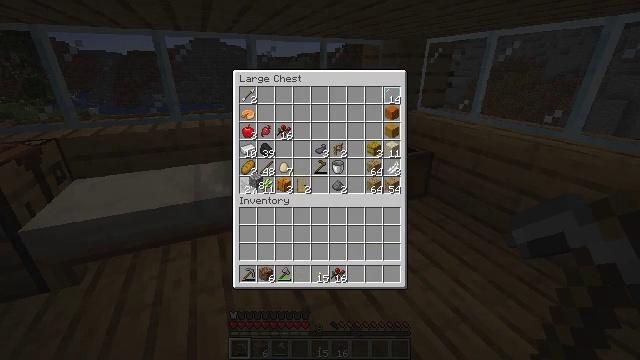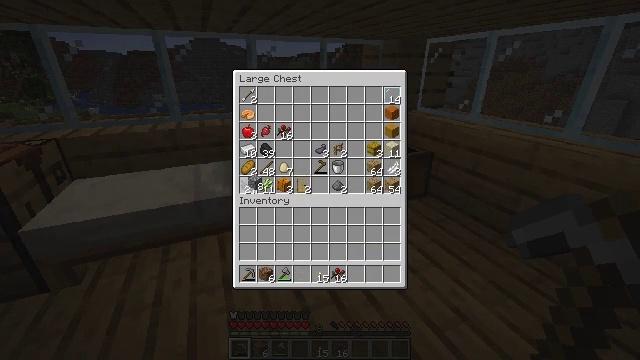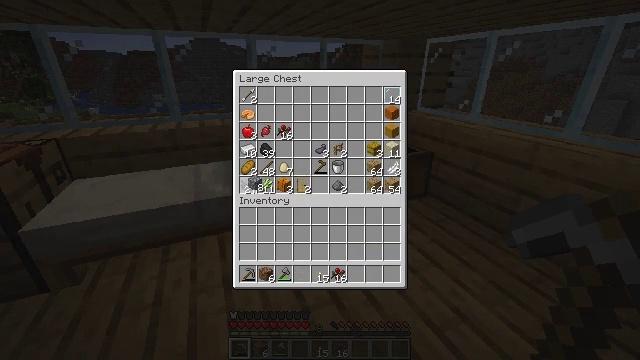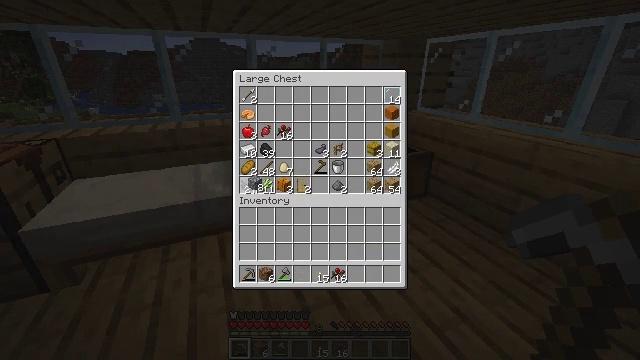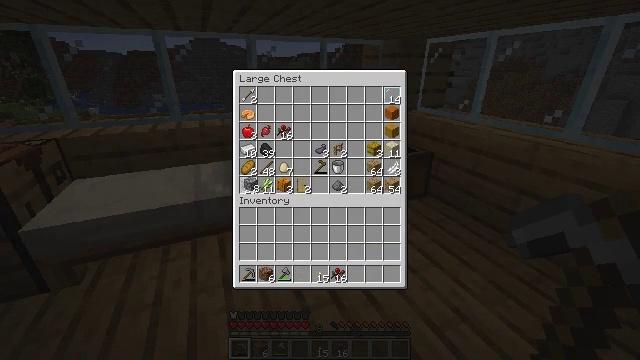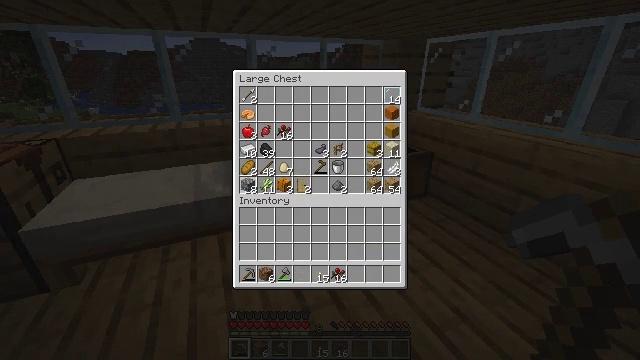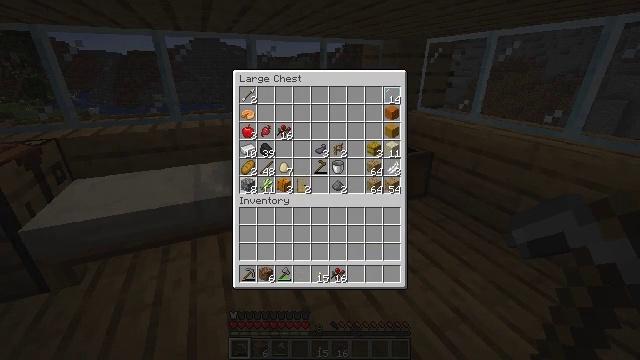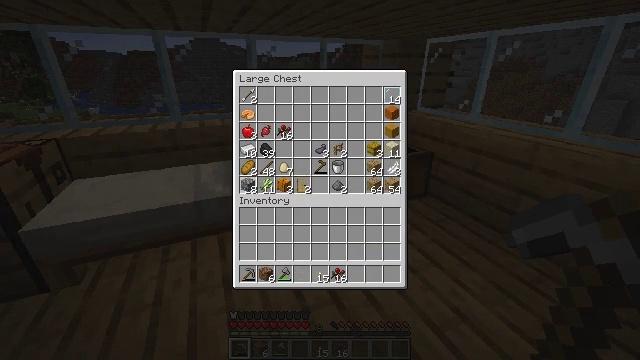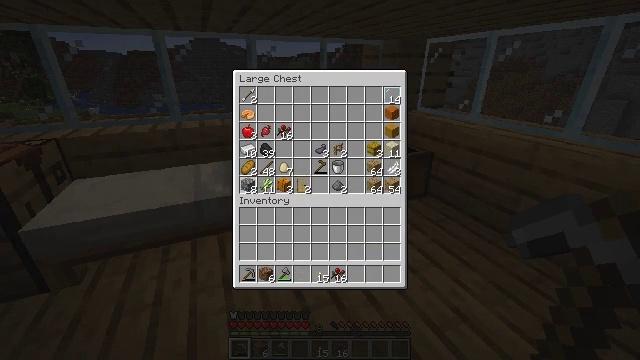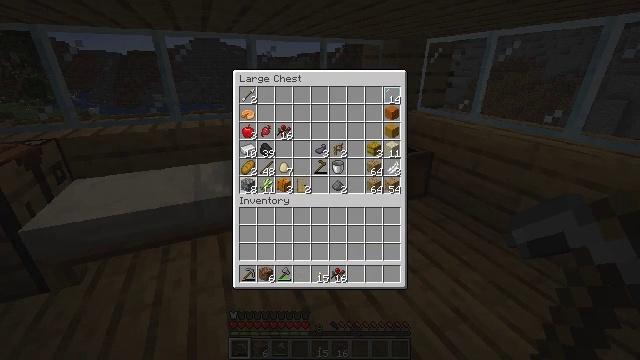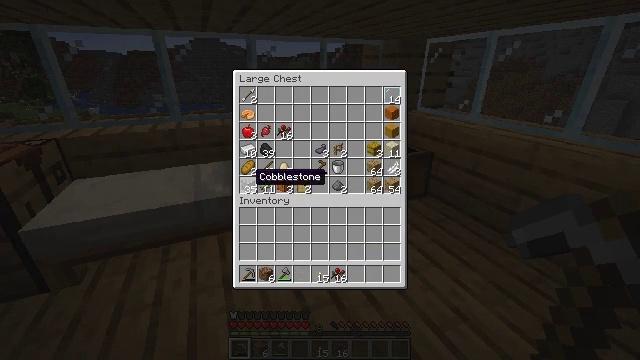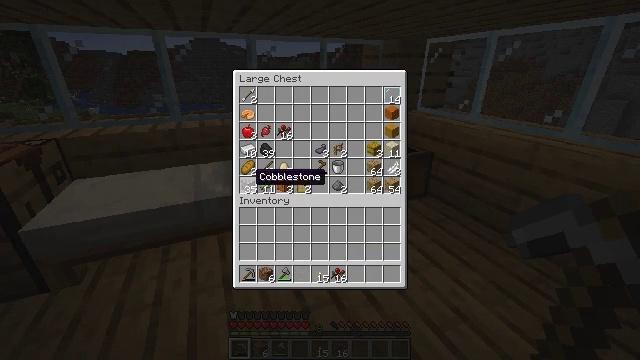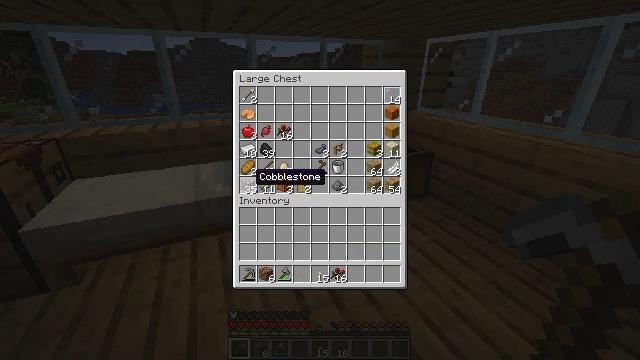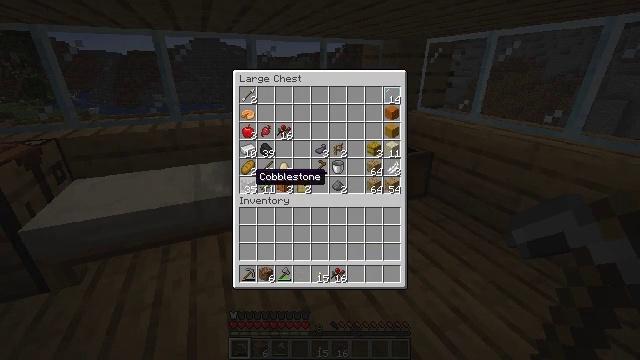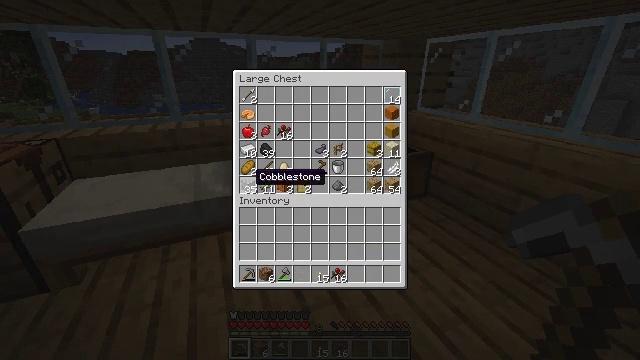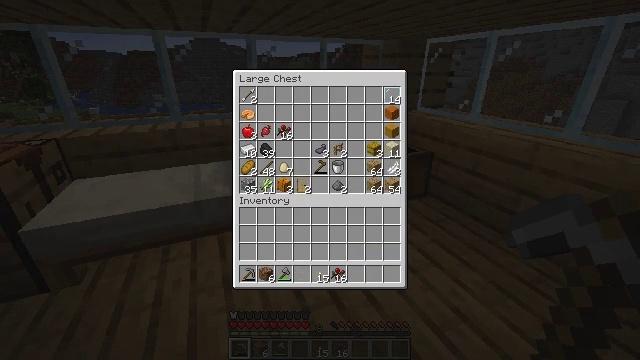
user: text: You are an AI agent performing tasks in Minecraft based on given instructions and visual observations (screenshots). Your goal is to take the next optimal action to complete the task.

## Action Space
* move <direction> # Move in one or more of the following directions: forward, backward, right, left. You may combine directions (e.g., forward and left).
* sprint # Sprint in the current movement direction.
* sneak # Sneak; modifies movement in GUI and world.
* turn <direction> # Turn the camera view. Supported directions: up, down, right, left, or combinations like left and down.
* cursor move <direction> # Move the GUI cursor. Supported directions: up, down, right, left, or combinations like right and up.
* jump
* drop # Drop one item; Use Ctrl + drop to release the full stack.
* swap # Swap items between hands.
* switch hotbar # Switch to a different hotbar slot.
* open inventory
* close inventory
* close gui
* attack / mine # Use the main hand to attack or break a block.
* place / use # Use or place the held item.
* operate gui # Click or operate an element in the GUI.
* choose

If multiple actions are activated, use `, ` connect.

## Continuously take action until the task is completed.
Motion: motion action
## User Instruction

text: Use the crafting table to make a shield.
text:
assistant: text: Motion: no_op
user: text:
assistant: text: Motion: no_op
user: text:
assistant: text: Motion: no_op
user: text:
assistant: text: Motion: no_op
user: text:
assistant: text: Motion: no_op
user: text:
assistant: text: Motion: no_op
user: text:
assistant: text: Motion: operate gui
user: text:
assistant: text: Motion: operate gui
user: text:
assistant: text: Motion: operate gui
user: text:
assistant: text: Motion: no_op
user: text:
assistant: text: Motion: no_op
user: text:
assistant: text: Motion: no_op
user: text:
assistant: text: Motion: no_op
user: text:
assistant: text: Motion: no_op
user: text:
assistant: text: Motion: cursor move down
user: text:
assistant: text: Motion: cursor move right and down
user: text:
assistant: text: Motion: cursor move right and down
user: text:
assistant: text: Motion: cursor move down
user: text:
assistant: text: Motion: cursor move down
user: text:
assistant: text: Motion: no_op
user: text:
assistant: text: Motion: no_op
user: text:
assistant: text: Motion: no_op
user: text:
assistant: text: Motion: no_op
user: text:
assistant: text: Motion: no_op
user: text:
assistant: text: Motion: no_op
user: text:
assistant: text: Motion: no_op
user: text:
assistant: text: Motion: no_op
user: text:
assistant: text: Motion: no_op
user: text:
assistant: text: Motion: no_op
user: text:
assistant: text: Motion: cursor move right and down